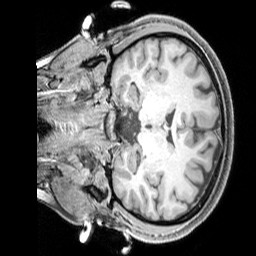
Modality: T1w
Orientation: coronal
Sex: female
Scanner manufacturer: siemens
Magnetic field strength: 3 T
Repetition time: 2.3 s
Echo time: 0.00226 s